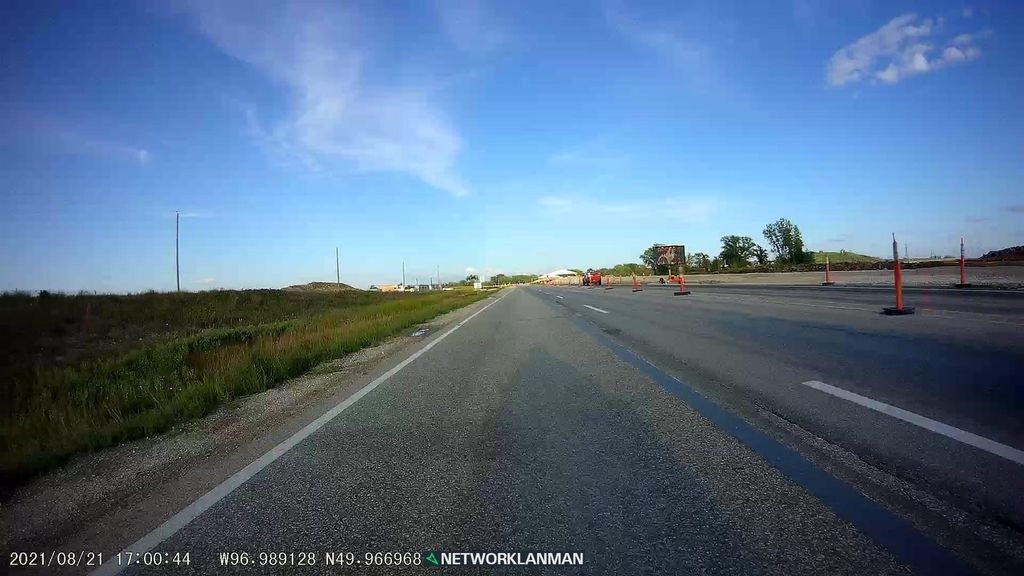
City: winnipeg